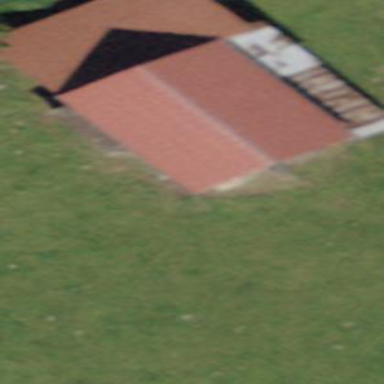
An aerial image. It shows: Rural barn.